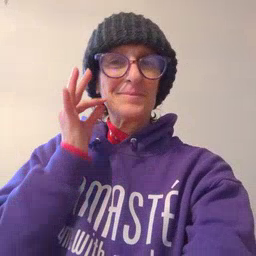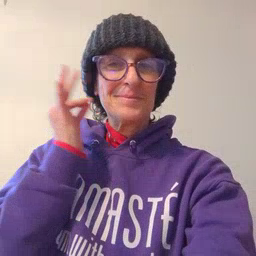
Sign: kitty